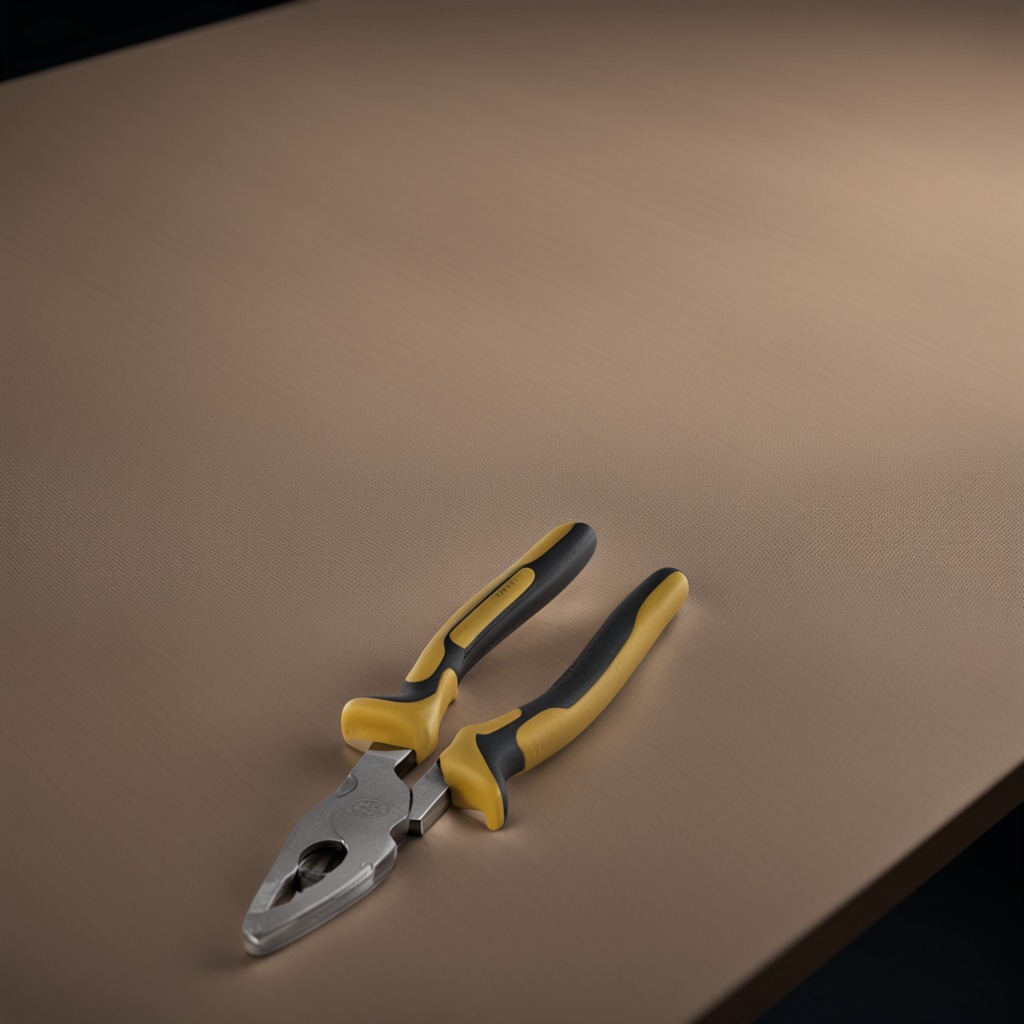
A plier is lying on the wooden table.